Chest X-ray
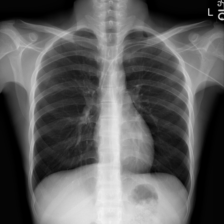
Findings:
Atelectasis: negative
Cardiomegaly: negative
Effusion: negative
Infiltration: negative
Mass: negative
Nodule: negative
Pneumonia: negative
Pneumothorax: negative
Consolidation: negative
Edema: negative
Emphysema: negative
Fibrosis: negative
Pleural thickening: negative
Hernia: negative